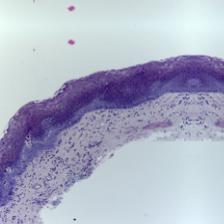
Diagnosis: Normal